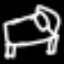
Label: bed